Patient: sex M, age 52
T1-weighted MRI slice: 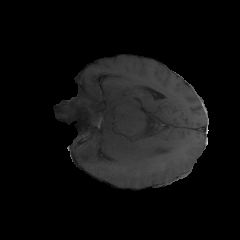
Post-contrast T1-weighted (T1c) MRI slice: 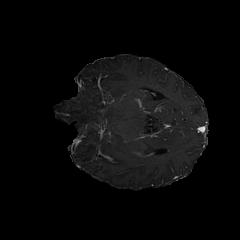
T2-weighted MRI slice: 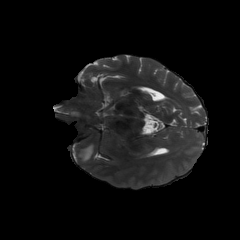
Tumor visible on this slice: yes
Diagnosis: Glioblastoma, IDH-wildtype
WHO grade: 4